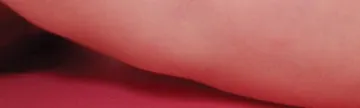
Cosmetic outcomes. . Lateral view).
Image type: radiology (x_ray)